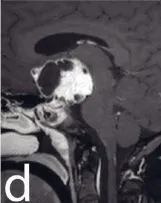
Proton MR spectroscopy at TE of 35 msec. From the solid component of the lesion shows a prominent lipid peak, and ,reduced choline, creatinine, and ,NAA.
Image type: radiology (mri)